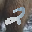
Label: 2